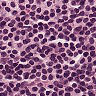
Metastatic tissue present: no